Aerial crown-view tile of a tropical tree (Barro Colorado Island, Panama), acquired 20241112:
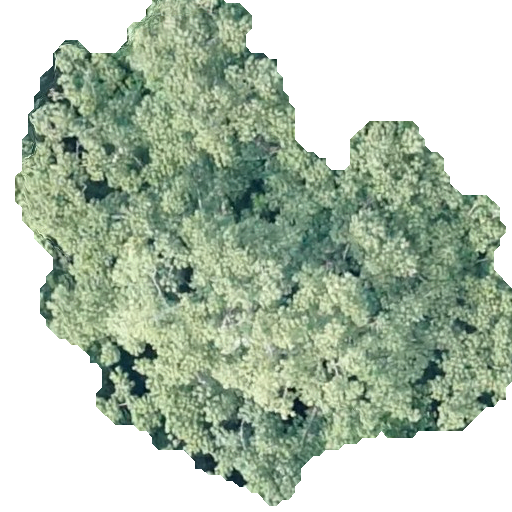
Species: Pseudobombax septenatum
GBIF accepted scientific name: Pseudobombax septenatum
Crown area: 254.483 m²